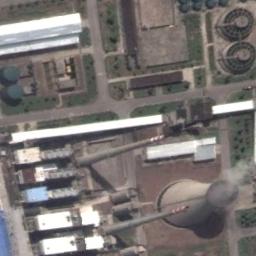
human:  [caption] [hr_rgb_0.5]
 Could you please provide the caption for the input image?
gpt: In the thermal power station there are neatly planned factories and good greenery, there is a cooling tower, two chimneys .

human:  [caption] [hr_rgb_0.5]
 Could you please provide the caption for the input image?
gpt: There are many buildings of different shapes next to the thermal power station .

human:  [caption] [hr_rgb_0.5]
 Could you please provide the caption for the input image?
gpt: The thermal power station is on the grass next to some buildings with white mist above .

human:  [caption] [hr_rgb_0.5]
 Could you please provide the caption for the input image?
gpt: Here are three thermal power stations that are smoking, two of which are larger than the other one .

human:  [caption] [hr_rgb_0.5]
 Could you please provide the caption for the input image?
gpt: There are some white buildings and a chimney on the thermal power station .